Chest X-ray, AP view. Patient: 51 years old, sex F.
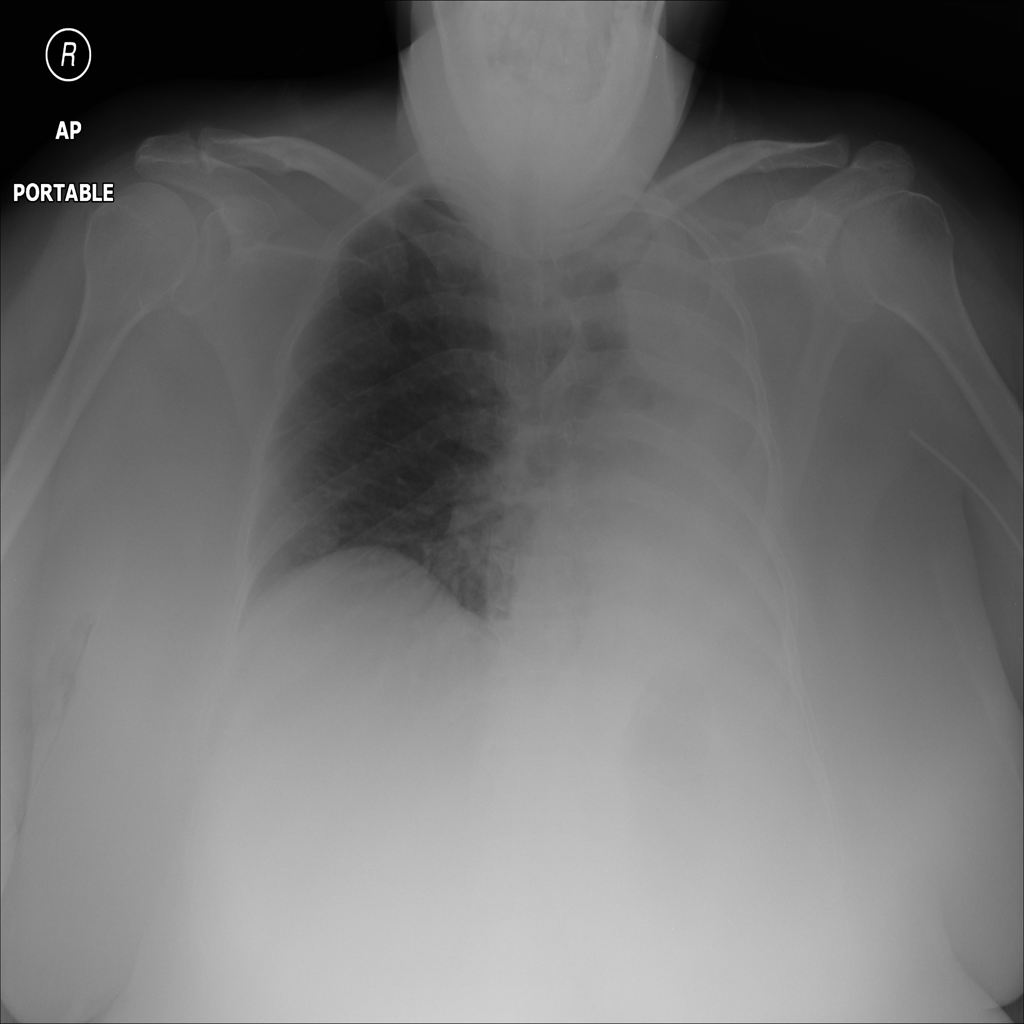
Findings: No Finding